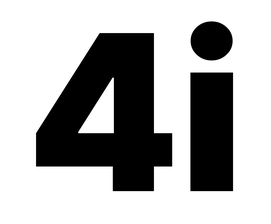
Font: Inter_Black